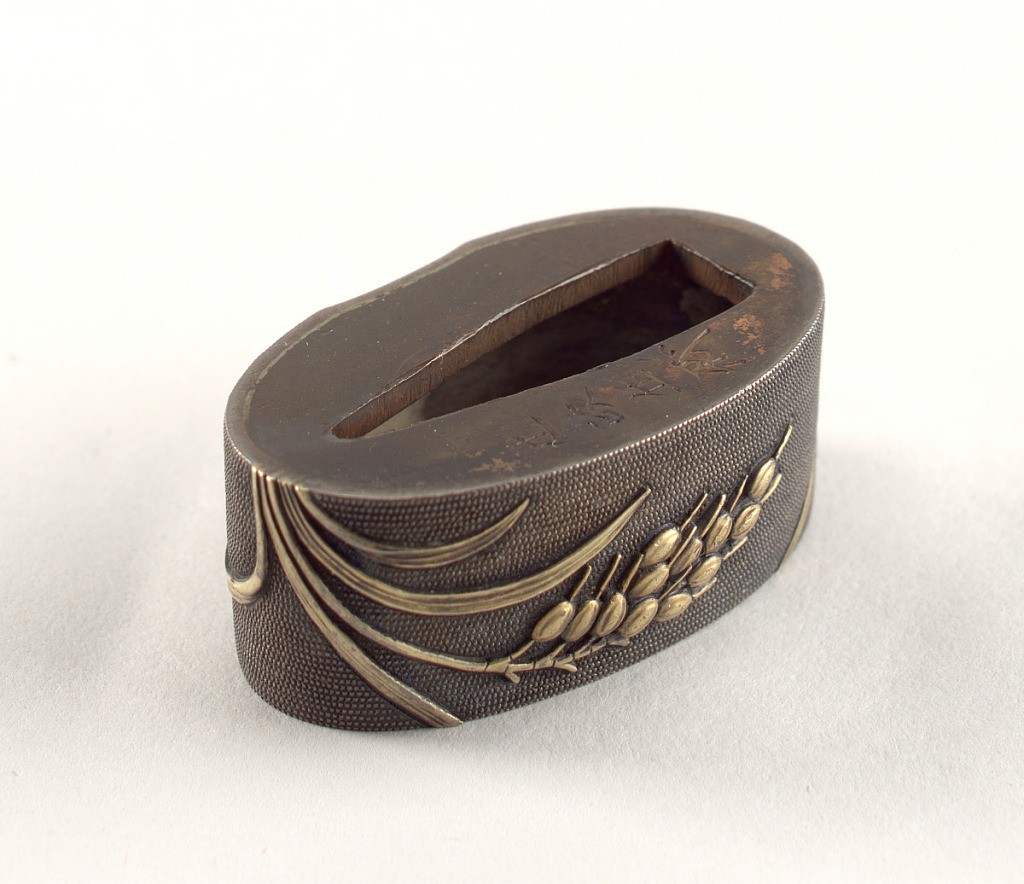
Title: Fuchi
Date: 1716–35
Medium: Shibuichi
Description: Period: Kioho. School: Tsuji. Artist: Seijiu Genyemon, son of Tsuji Masakatsu (third master of Tsuji-Family). Surface: Nanako. Shape: Futsu. Workmanship: Chu-niku-bori, kin? nunome zogan. Tenjogane: Do. Design: Ine (rice plant).